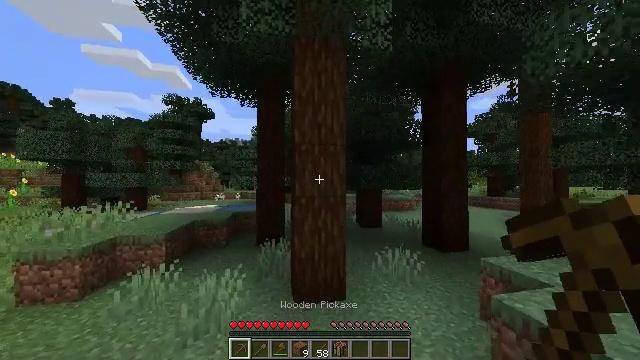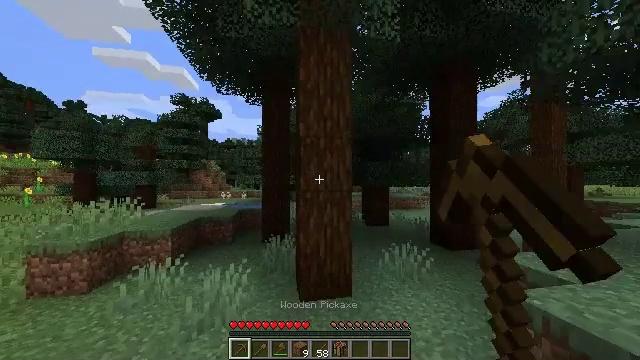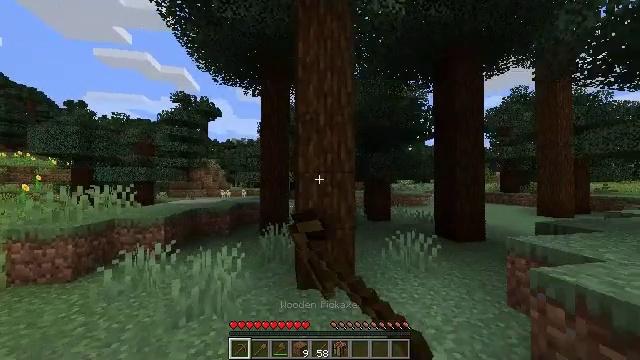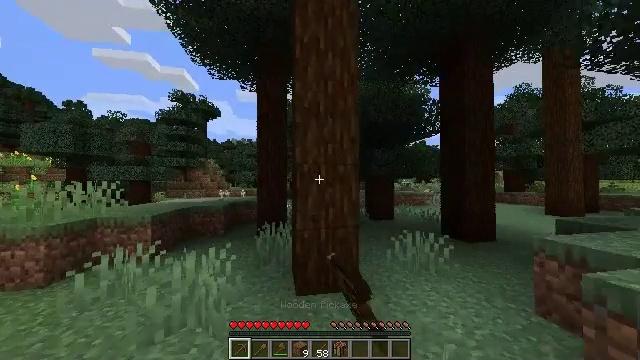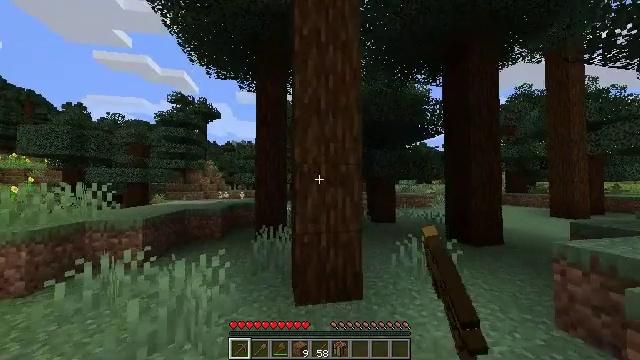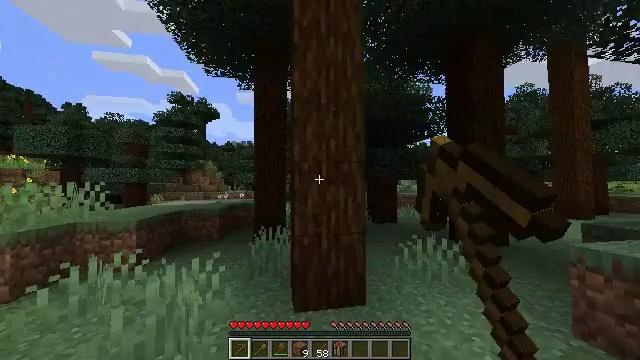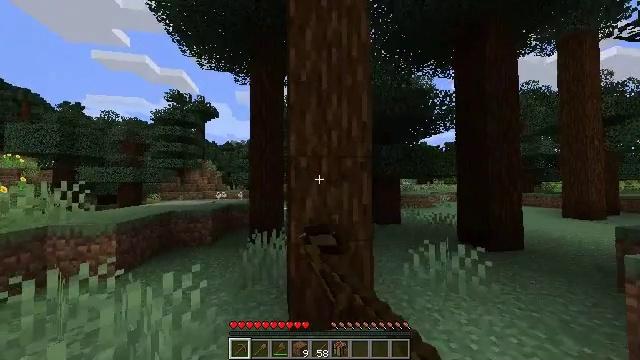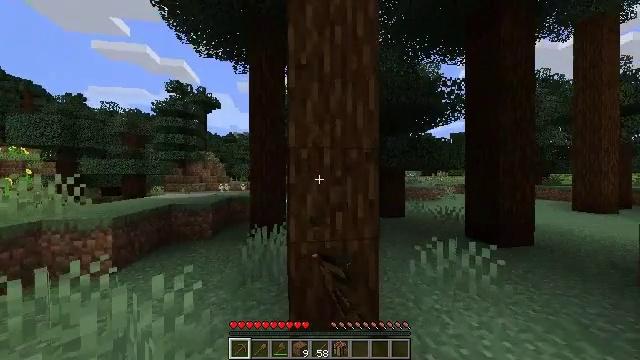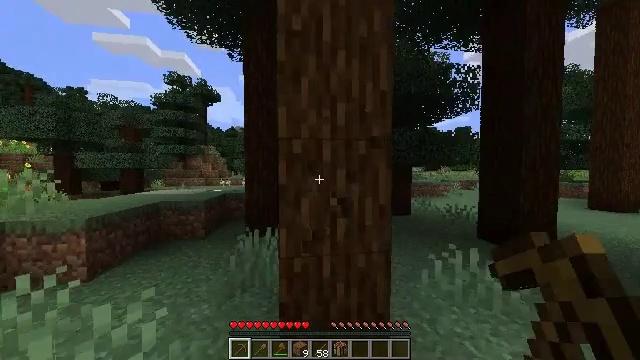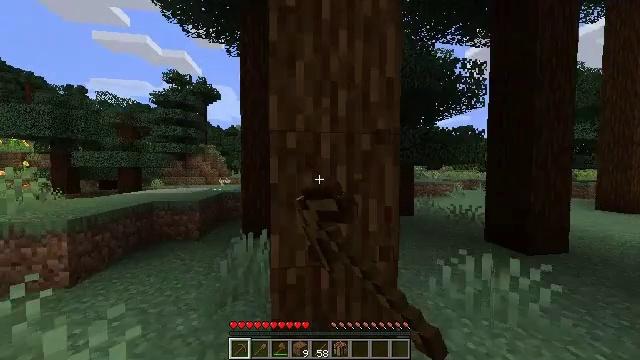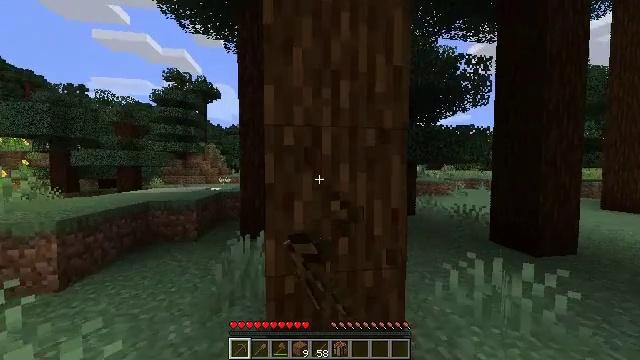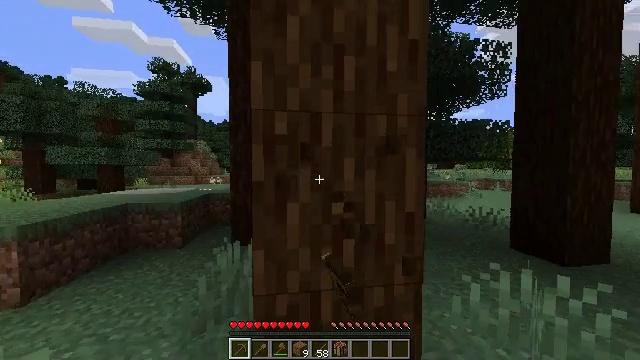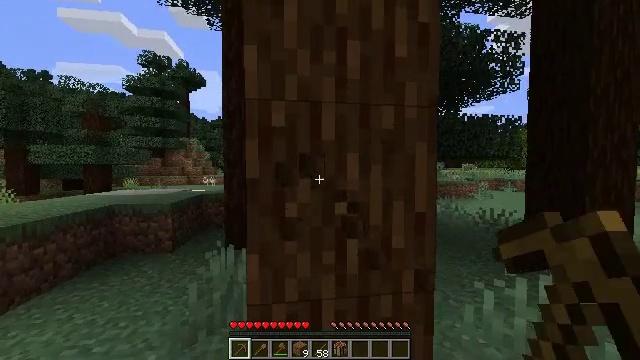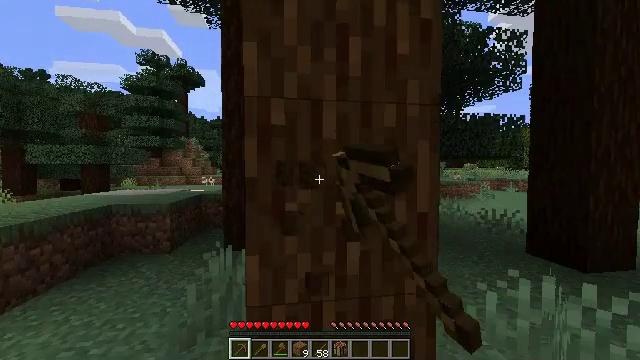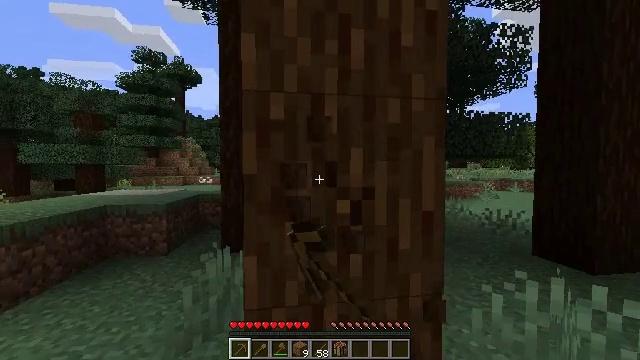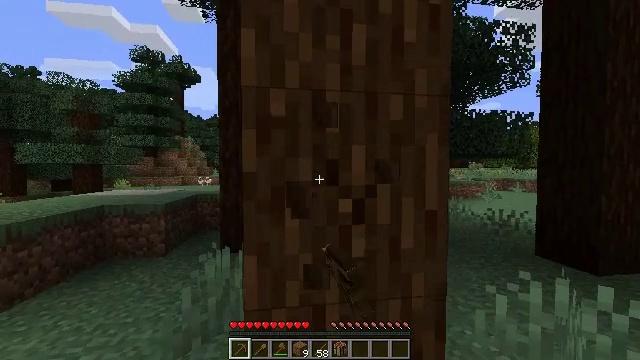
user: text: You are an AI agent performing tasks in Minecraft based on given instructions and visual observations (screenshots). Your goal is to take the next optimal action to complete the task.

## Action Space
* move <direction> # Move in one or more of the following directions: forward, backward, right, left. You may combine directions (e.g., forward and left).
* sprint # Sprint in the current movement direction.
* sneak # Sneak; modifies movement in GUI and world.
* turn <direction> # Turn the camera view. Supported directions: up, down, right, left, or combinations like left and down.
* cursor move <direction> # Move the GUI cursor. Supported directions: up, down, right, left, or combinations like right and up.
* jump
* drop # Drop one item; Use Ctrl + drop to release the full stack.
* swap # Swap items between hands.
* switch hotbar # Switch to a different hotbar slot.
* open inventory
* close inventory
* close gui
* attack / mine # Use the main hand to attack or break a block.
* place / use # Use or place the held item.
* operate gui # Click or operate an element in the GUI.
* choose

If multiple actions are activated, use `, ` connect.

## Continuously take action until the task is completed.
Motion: motion action
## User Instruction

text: Chop down the spruce log.
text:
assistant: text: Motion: move forward, sprint, turn left, attack / mine
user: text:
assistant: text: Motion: move forward, sprint, attack / mine
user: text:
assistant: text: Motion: move forward, sprint, attack / mine
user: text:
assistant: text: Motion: move forward, sprint, attack / mine
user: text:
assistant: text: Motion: move forward, sprint, attack / mine
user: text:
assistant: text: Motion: move forward, sprint, attack / mine
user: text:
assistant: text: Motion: move forward, sprint, turn down, attack / mine
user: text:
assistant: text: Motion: move forward, sprint, turn down, attack / mine
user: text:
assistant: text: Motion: move forward, attack / mine
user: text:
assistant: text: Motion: attack / mine
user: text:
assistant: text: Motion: attack / mine
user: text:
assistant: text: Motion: attack / mine
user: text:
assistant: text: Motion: attack / mine
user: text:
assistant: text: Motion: attack / mine
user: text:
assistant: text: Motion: attack / mine
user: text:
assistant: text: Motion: attack / mine
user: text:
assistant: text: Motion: attack / mine
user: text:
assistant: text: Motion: attack / mine
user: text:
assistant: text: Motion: attack / mine
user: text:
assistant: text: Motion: attack / mine
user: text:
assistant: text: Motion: attack / mine
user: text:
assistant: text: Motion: attack / mine
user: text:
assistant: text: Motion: attack / mine
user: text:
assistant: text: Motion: attack / mine
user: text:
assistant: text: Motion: attack / mine
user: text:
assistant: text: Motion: attack / mine
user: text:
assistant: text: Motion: attack / mine
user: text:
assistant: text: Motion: attack / mine
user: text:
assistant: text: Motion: attack / mine
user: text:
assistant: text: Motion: attack / mine